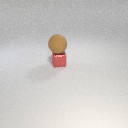
small red metal cube below large brown rubber sphere